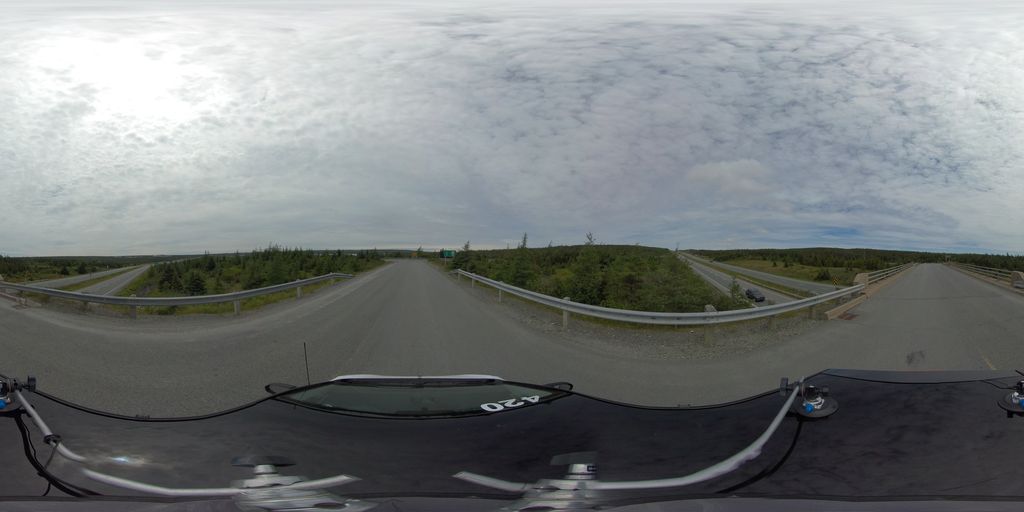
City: st_johns